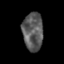
Tissue: skin
Cell type: Epithelial cells
Senescence score: 0.2573
Nuclear area (px): 765
Mean DAPI intensity: 89.514